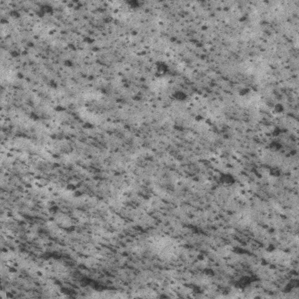
Label: frost